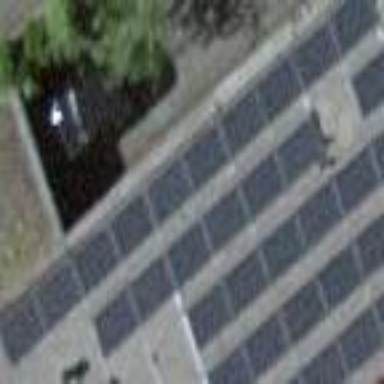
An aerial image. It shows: Solar power generator.